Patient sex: M
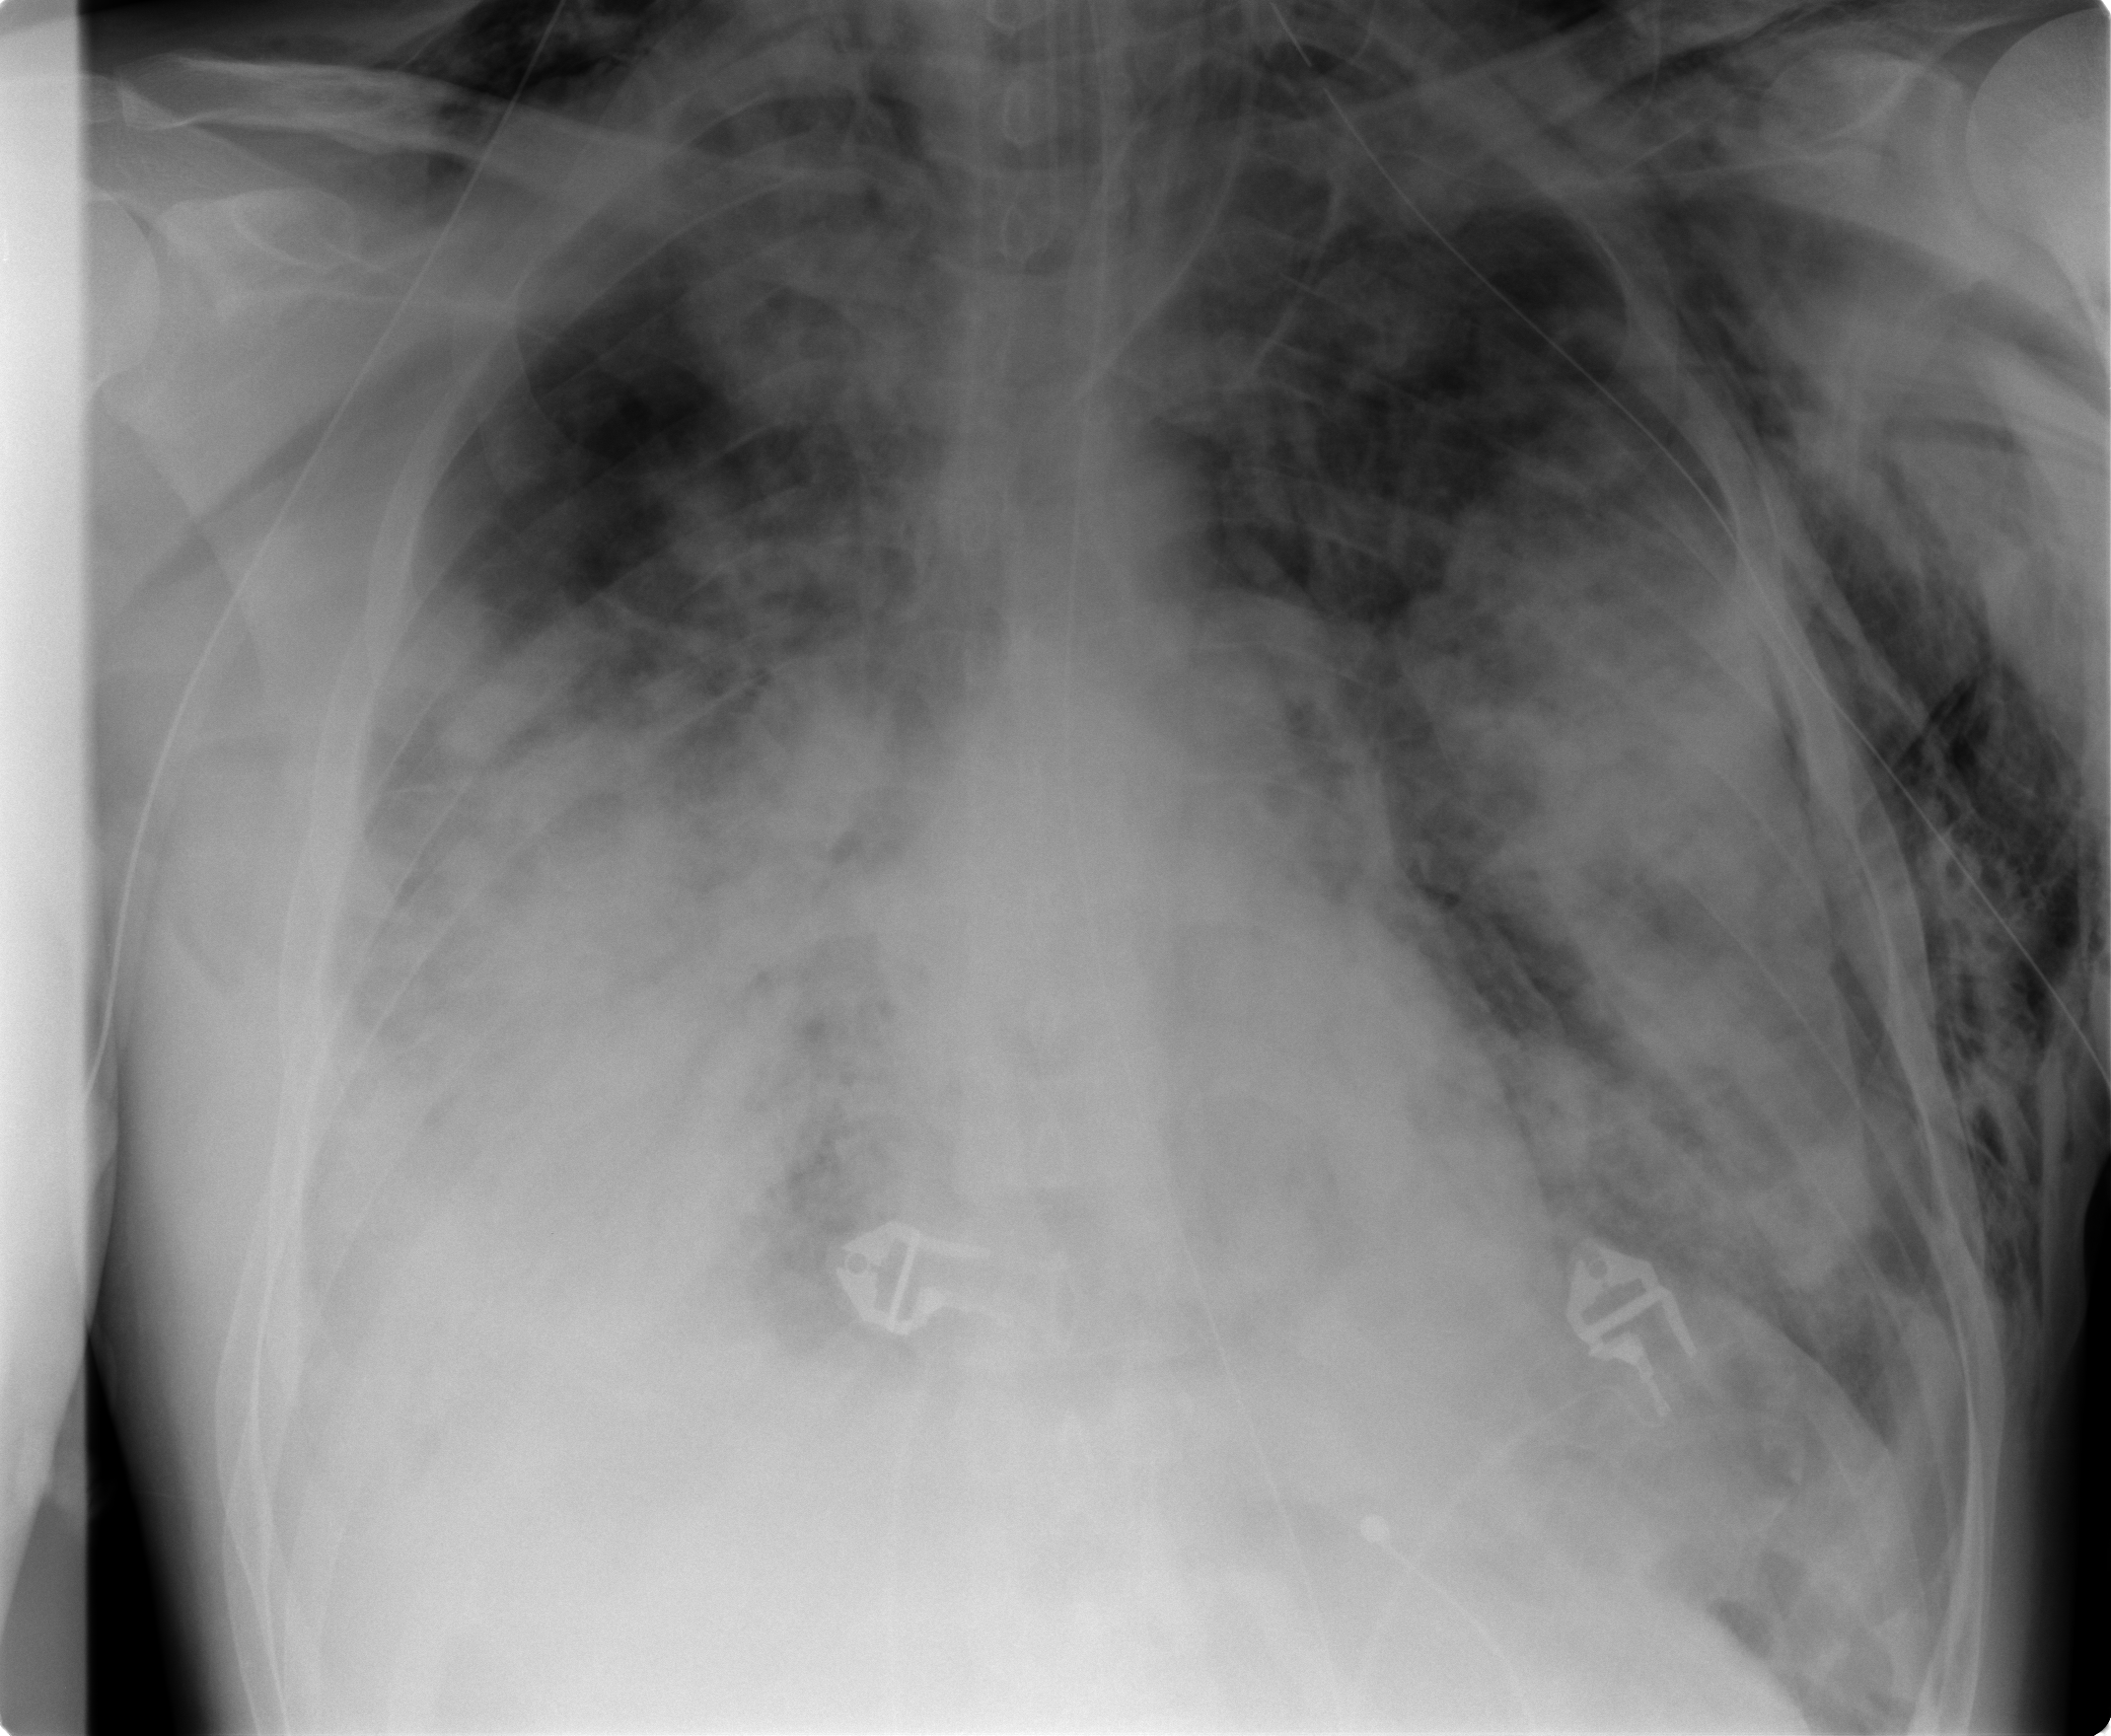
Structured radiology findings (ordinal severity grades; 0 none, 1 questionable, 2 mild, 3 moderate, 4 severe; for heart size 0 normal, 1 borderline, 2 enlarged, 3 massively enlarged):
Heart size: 0
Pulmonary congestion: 2
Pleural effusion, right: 2
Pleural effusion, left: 2
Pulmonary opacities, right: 4
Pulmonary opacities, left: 4
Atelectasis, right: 3
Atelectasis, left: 3